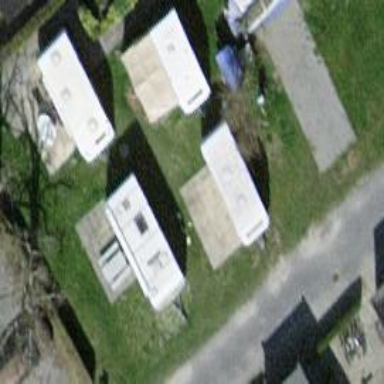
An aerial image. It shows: Camp pitch suitable for caravans.